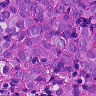
Metastatic tissue present: yes